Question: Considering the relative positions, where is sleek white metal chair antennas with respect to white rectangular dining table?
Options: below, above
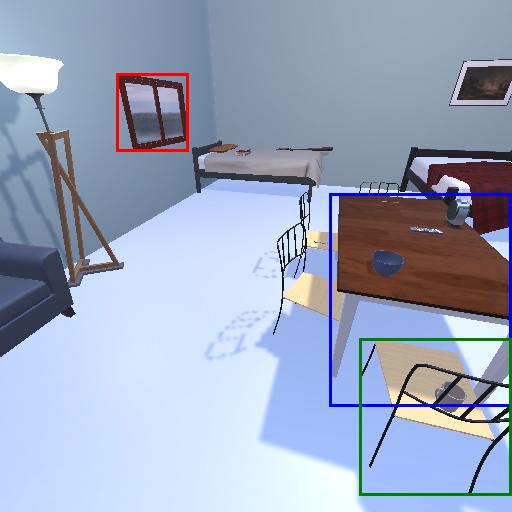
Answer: below